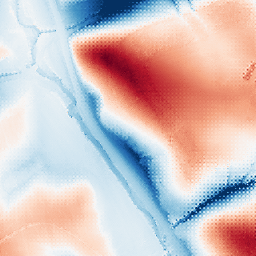
Category: classical
Decomposition family: gaussian_anisotropic
Decomposition parameters: sigma_x: 20
sigma_y: 50
Upsampling method: regularized
Upsampling parameters: scale: 2
lambda_reg: 0.1
Upsampling scale: 2